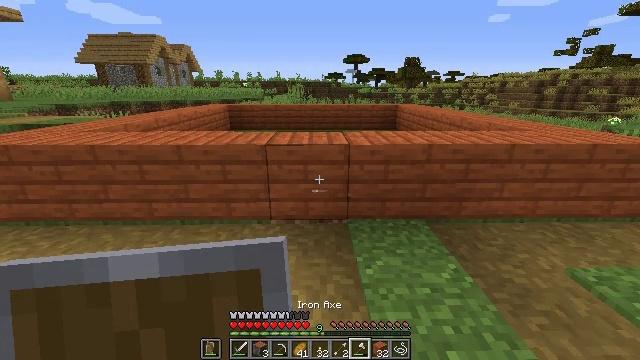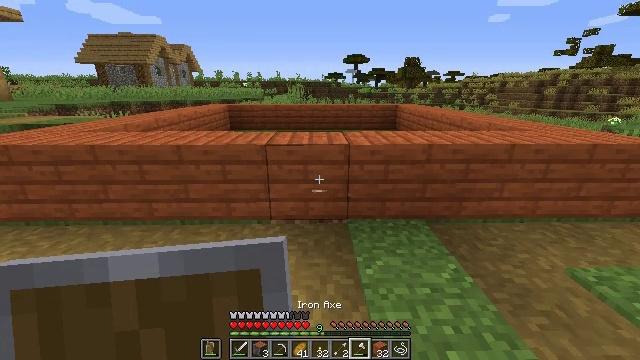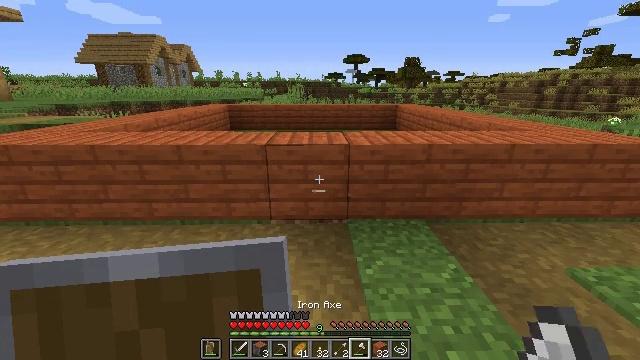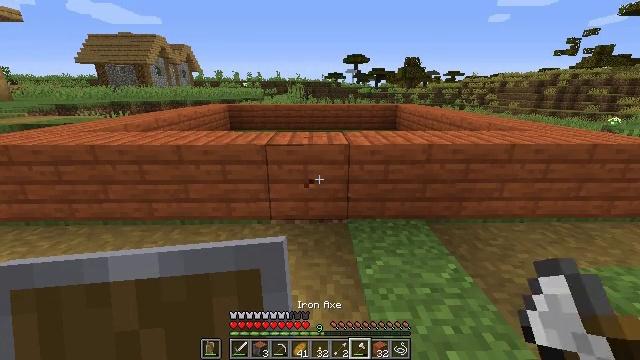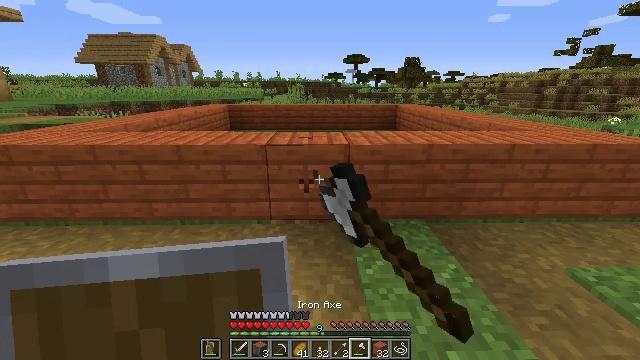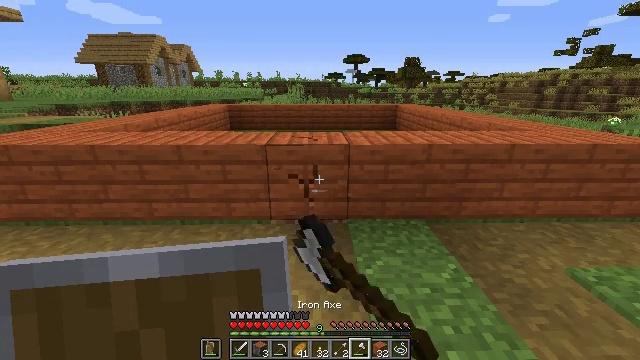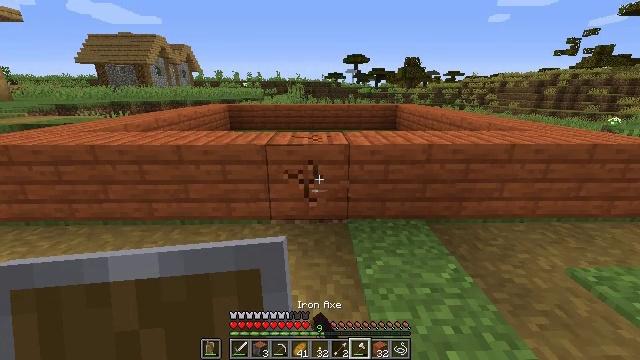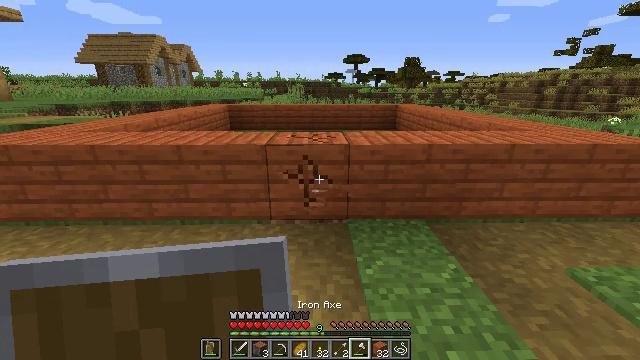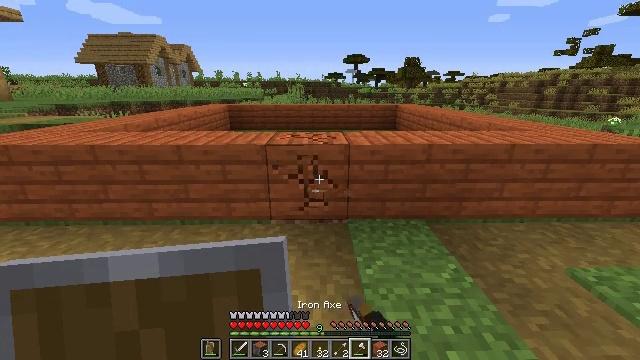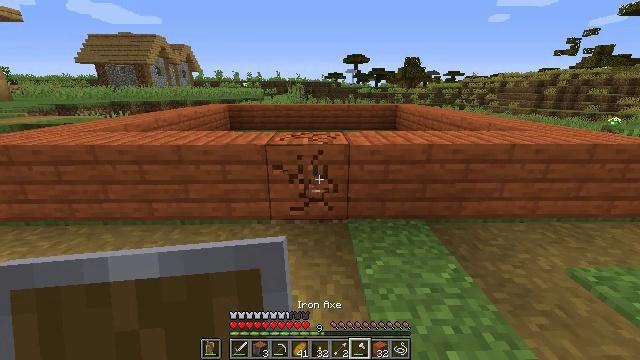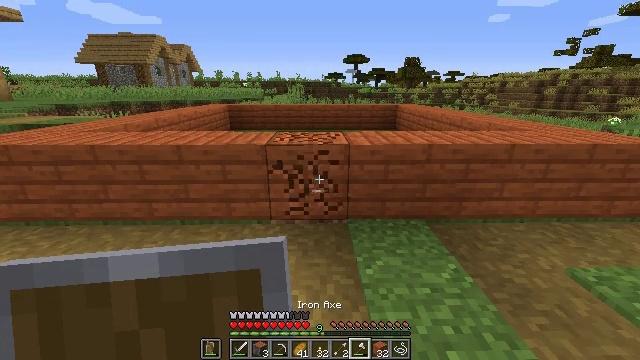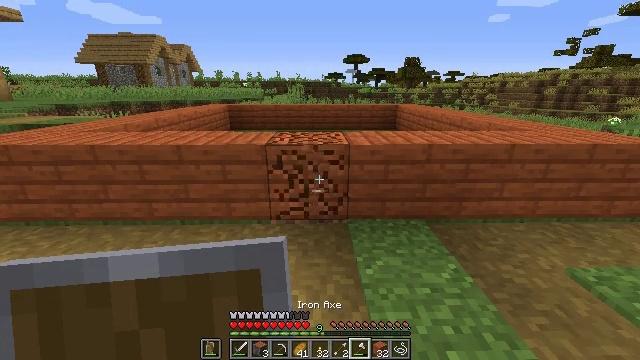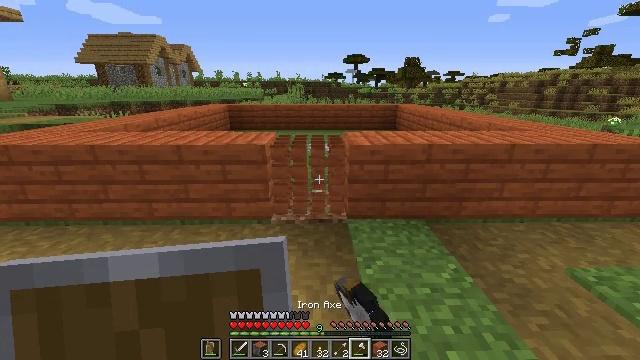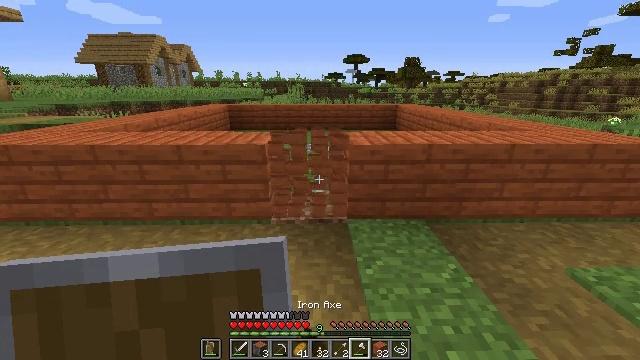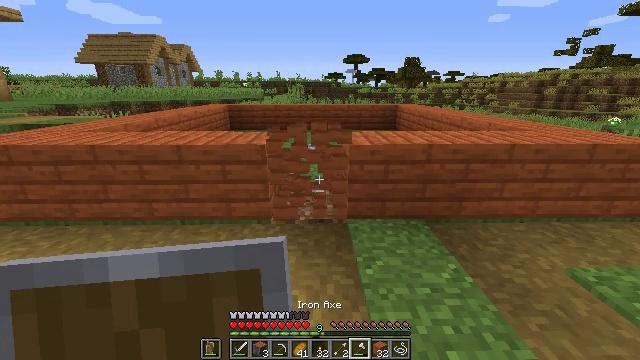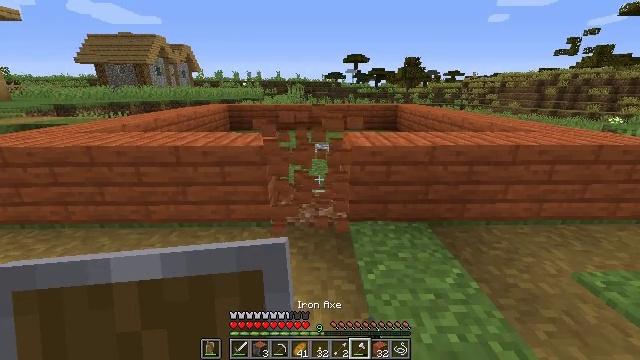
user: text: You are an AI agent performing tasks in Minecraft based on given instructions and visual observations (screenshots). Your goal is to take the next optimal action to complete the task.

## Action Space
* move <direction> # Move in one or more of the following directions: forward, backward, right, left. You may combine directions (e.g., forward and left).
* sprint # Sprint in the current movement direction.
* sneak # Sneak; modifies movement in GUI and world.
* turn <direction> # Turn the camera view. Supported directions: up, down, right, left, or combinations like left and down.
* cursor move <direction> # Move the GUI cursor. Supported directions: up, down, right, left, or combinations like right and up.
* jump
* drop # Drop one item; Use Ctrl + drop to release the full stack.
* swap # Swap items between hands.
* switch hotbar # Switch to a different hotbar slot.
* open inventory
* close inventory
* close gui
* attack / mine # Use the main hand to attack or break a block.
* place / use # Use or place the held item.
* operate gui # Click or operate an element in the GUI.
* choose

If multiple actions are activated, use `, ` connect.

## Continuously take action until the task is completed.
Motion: motion action
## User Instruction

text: Remove acacia planks from a building.
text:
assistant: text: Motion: no_op
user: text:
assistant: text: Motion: no_op
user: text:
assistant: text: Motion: attack / mine
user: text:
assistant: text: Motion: attack / mine
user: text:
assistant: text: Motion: attack / mine
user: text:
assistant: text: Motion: attack / mine
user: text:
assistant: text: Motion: attack / mine
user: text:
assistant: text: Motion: attack / mine
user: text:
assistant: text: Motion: attack / mine
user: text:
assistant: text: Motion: attack / mine
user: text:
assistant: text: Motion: attack / mine
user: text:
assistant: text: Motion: attack / mine
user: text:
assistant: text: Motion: attack / mine
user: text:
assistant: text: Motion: attack / mine
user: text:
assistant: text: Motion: move forward, attack / mine
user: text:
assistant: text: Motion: move forward, attack / mine
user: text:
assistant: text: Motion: attack / mine